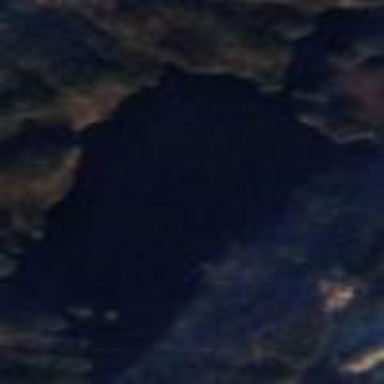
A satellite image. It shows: Lake with natural water.